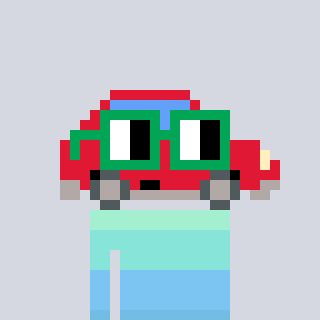
a pixel art character with square green glasses, a car-shaped head and a teal-colored body on a cool background